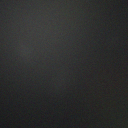
Screen state: off